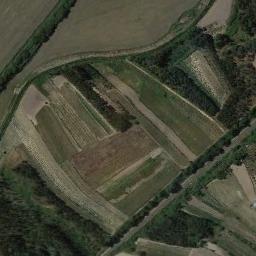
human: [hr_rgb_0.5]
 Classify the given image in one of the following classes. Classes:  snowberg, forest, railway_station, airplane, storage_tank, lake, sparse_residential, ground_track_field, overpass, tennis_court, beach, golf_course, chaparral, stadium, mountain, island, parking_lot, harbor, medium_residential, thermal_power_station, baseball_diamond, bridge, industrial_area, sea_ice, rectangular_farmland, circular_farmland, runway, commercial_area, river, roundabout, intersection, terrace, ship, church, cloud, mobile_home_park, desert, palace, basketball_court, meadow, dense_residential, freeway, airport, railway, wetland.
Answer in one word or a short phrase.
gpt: terrace